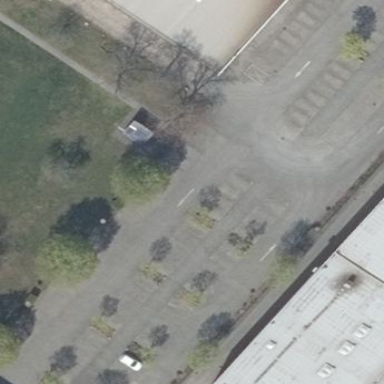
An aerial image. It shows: Parking area with surface.